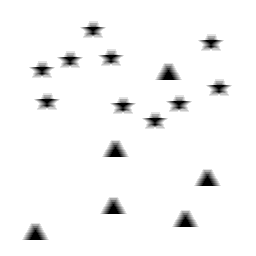
Squares: 0
Triangles: 6
Stars: 10
Total shapes: 16